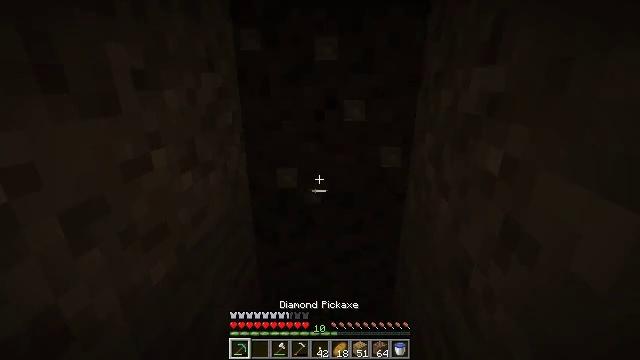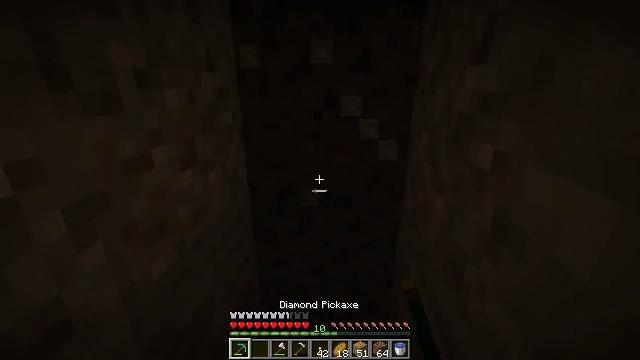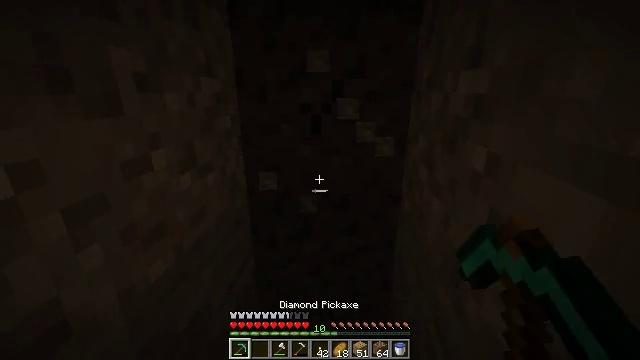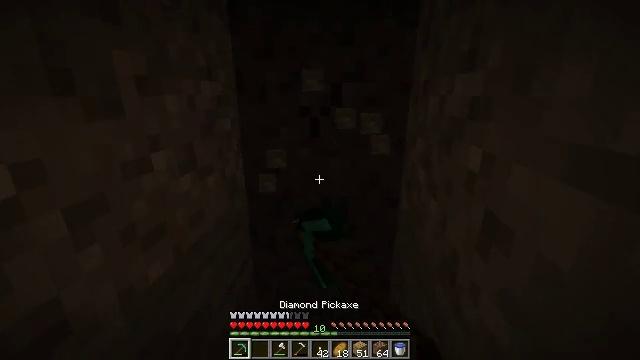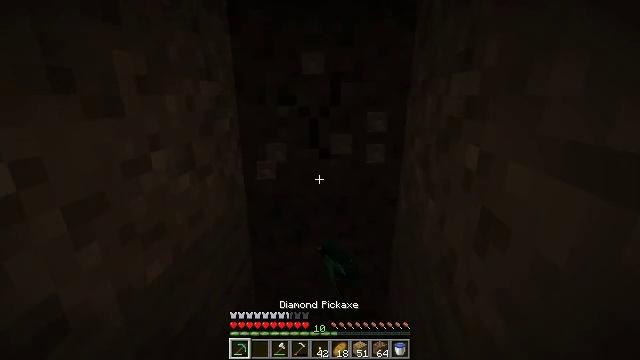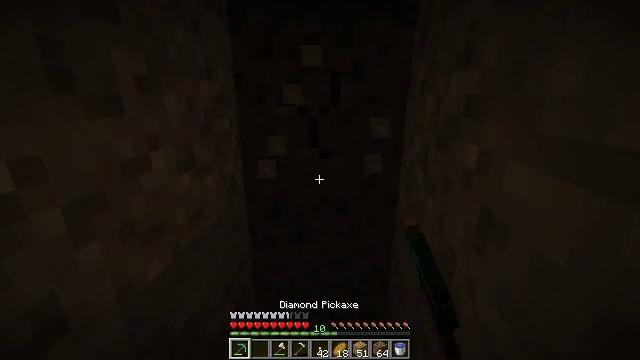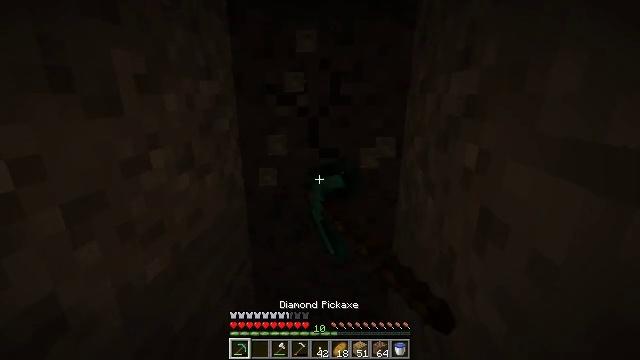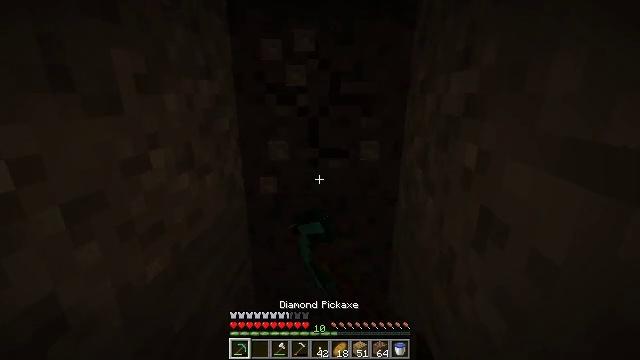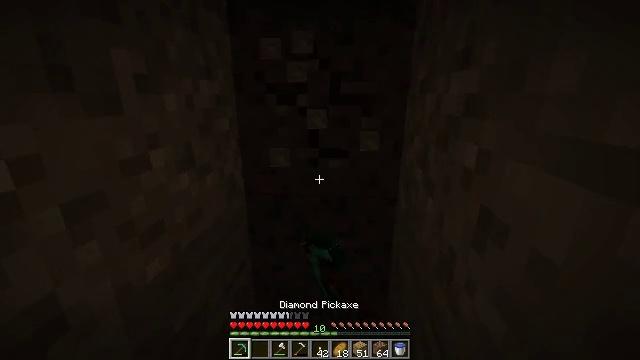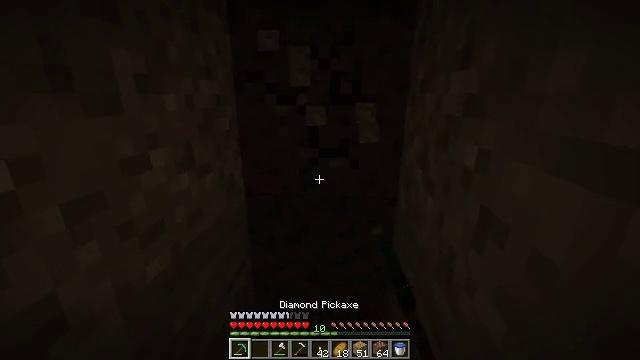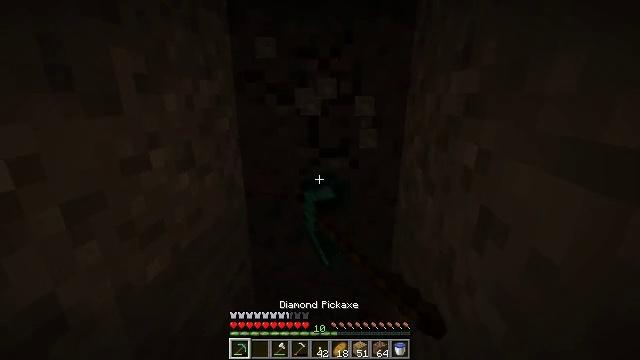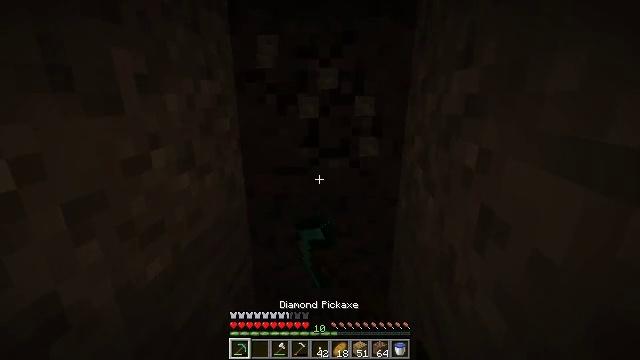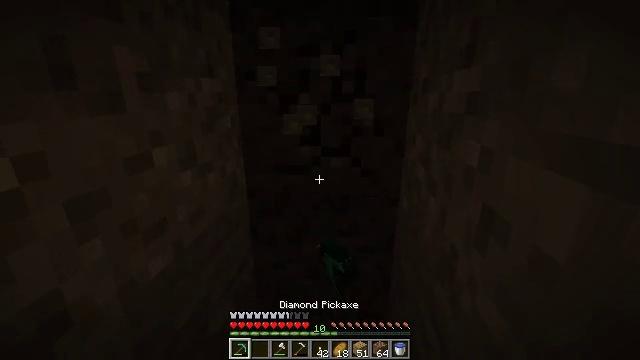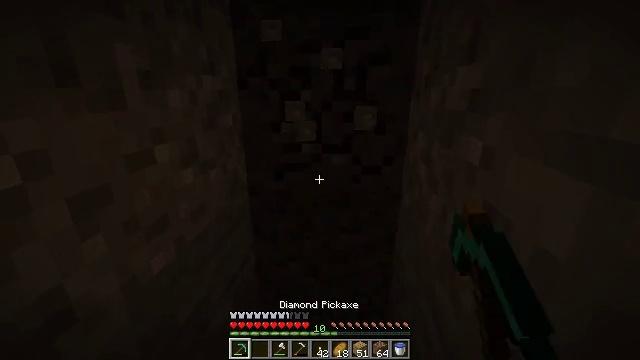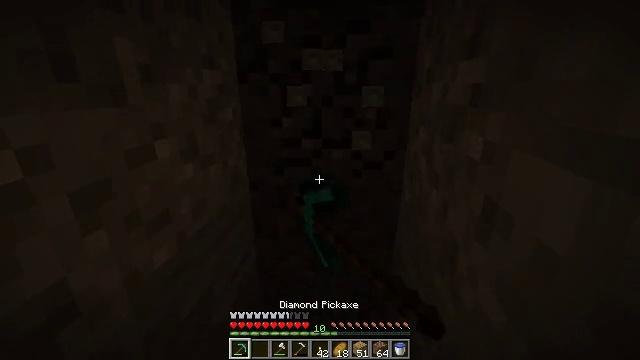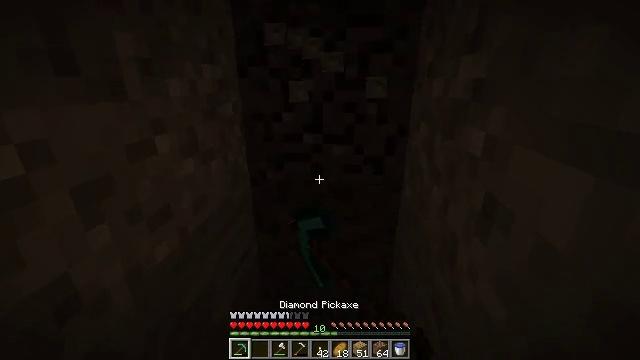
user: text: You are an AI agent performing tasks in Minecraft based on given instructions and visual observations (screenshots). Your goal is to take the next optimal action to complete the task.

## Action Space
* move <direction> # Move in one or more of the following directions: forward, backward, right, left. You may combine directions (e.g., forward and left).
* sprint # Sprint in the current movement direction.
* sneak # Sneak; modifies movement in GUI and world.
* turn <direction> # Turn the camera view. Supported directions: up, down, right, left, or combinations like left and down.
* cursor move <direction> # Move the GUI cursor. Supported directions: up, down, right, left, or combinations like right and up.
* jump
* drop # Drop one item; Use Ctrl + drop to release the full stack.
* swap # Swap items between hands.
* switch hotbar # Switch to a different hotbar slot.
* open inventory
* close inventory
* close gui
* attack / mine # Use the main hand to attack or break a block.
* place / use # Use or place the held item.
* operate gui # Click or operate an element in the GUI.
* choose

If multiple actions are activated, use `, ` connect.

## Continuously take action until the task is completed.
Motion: motion action
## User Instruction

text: Gather gravel by digging.
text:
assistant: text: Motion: attack / mine
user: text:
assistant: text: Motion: turn up, attack / mine
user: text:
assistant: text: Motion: attack / mine
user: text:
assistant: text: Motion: attack / mine
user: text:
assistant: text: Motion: attack / mine
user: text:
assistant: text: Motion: attack / mine
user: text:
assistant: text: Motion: attack / mine
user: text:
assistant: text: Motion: attack / mine
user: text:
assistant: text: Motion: attack / mine
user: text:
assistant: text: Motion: attack / mine
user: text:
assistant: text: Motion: attack / mine
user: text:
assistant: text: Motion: attack / mine
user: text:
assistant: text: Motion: attack / mine
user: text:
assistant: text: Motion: turn down, attack / mine
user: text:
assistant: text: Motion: turn down, attack / mine
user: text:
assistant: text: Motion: attack / mine
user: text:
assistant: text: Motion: attack / mine
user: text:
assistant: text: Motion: move left, attack / mine
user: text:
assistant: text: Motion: move left, turn left, attack / mine
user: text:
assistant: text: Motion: move left, turn left
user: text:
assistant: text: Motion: no_op